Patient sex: M
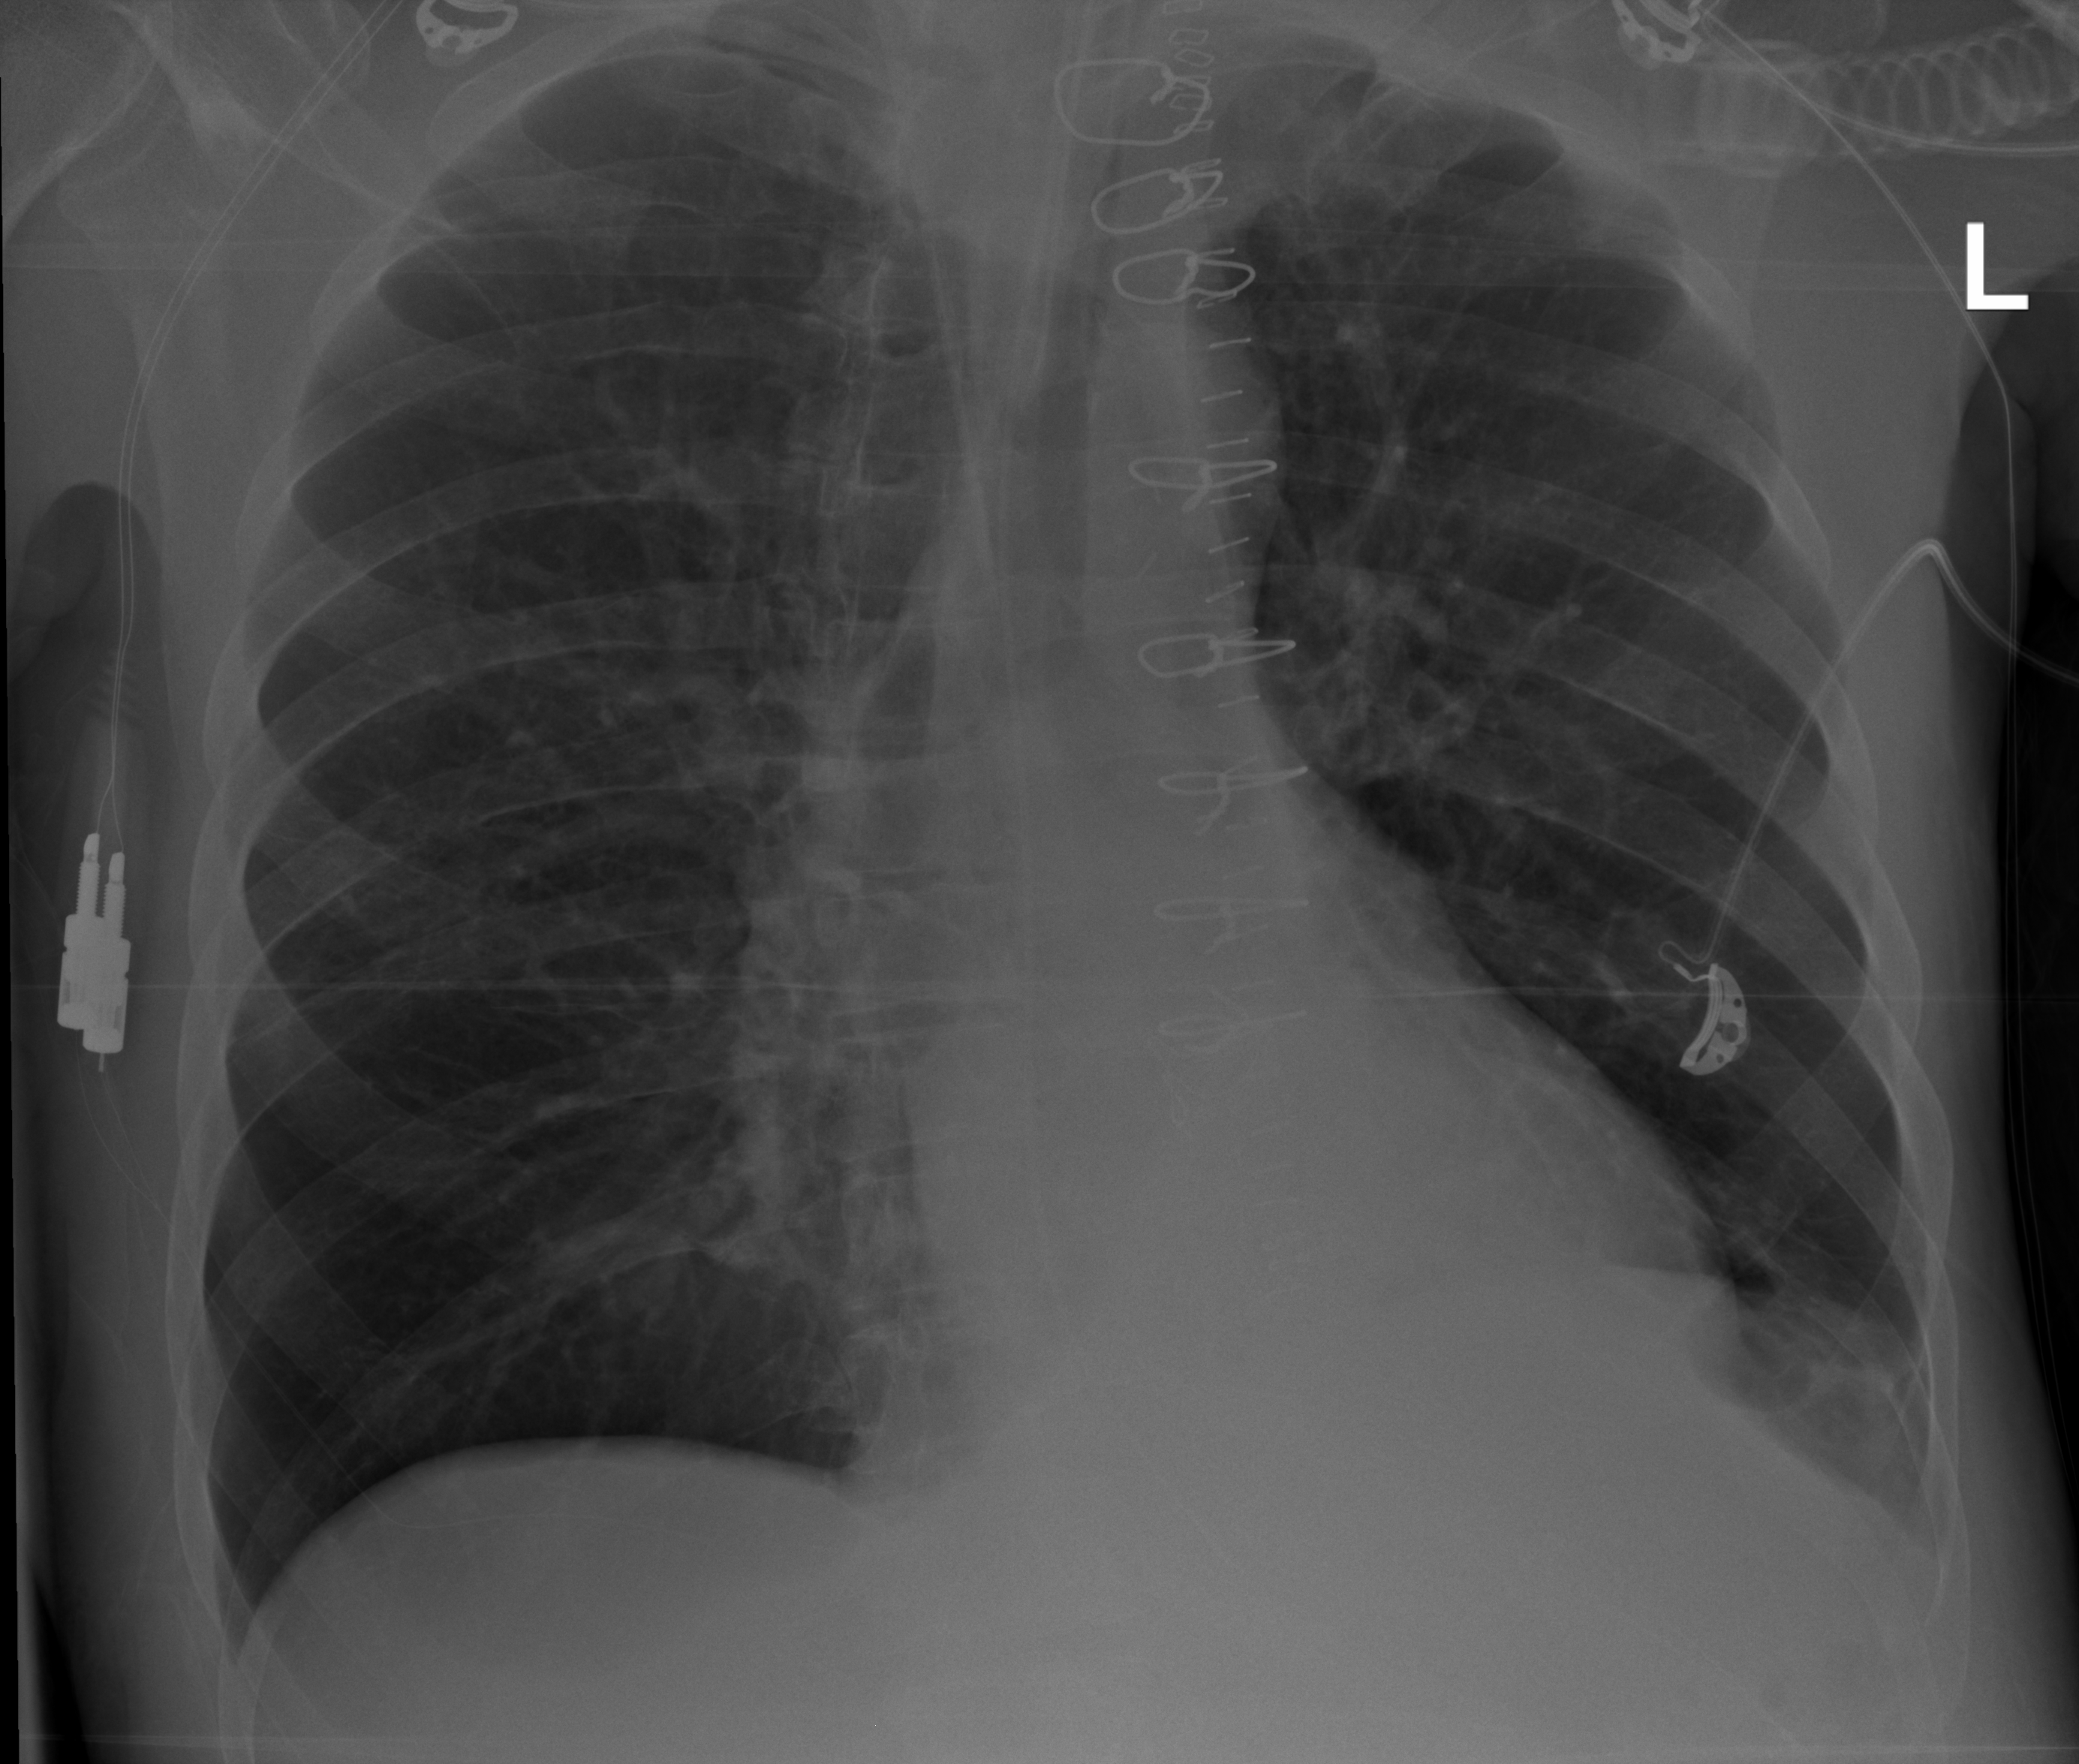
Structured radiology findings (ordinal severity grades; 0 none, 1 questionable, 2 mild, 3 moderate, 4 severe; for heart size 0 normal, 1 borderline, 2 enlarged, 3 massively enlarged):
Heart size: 0
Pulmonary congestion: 0
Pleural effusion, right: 0
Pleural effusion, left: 2
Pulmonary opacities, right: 0
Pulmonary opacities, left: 0
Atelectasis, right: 0
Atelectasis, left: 2